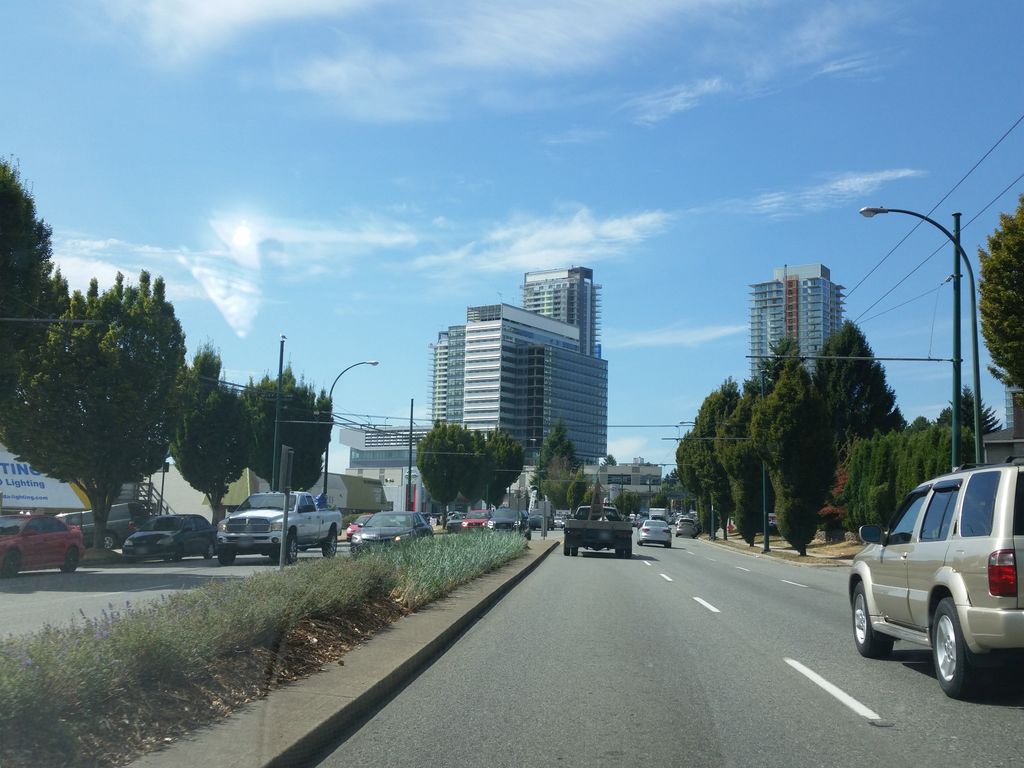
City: vancouver